Interaction volume radius: 10 \u00c5
Interaction volume height: 20 \u00c5
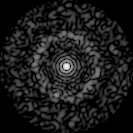
Disorder parameter: 0.8539